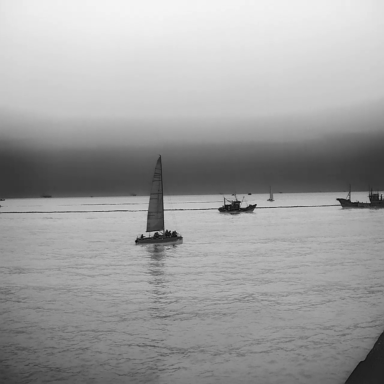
There are seven objects shown in the infrared image, including two sailboats, and five bulk_carriers.